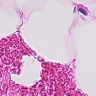
Metastatic tissue present: no